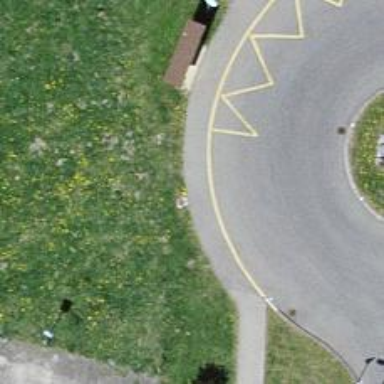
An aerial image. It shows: Bus stop with platform for public transport.